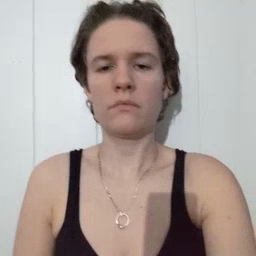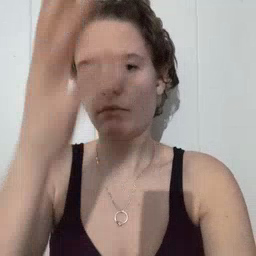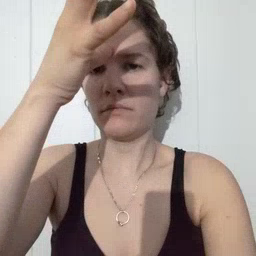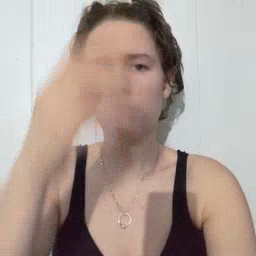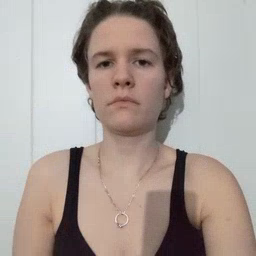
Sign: dad